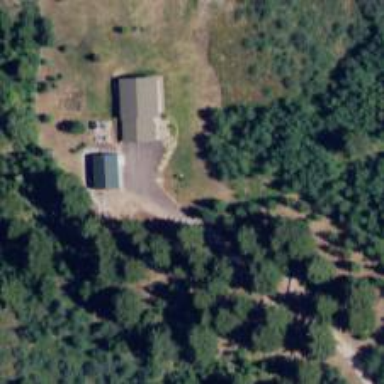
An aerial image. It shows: Driveway.